Question: In the below window, the Existing Reports combo is bound to an observeablecollection of reportObjects. I have a reportObject property 'currentReport' bound to the combo's SelectedValue property, OneWay. However, that's not working when bound in XAML.
'''
SelectedValue="{Binding currentReport, Mode=OneWay}"
'''
TwoWay binds fine, but I can't do it that way without writing an 'undo()' method to the reportObject class. I'm binding the currentReport's properties to the various textboxes for editing. I want to bind OneWay so the source doesn't get changed. The currentReport's properties are all TwoWay bound to the corresponding textboxes so when I update the table in SQL [Save], it'll pull from that object, who's data is current.
'''
<TextBox Text="{Binding currentReport.reportName, Mode=TwoWay}"
'''
All of the properties bound from currentReport to the textboxes work fine as well. The only problem is the OneWay binding from the SelectedValue to the currentReport object. Does anyone have any ideas how to get this to work? I saw there was a bug, but the post I saw was 2009.

Sorry about the yellow. Not my idea. =)
EDIT: Added this XAML just in case.
'''
<ComboBox ItemsSource="{Binding reportsCollection}" SelectionChanged="cboReports_SelectionChanged"
DisplayMemberPath="displayName"
SelectedValue="{Binding currentReport, Mode=TwoWay}"
x:Name="cboReports" Width="342" Height="40" VerticalAlignment="Center"/>
'''
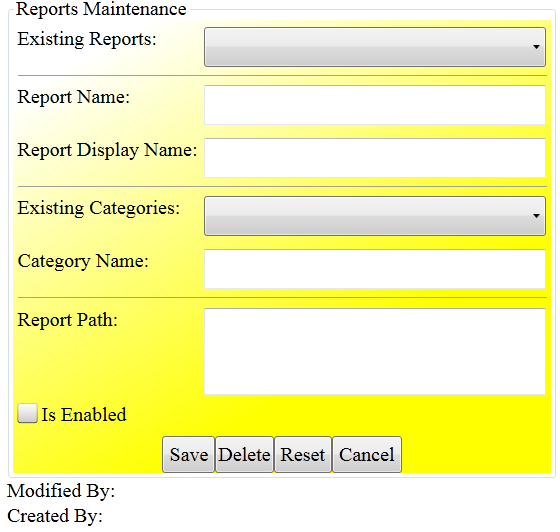
Answer: Forget about you need to change values - that is a separate problem - need to review your data design. Start with the UI problem question. If you want a user to be able to select an item from a combo box then it must have two way binding. Your first question is 'SelectedValue="{Binding currentReport, Mode=OneWay}"' is failing why?